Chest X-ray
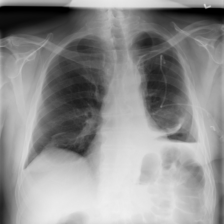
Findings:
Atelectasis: negative
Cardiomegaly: negative
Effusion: negative
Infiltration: negative
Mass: negative
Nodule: negative
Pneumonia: negative
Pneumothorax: negative
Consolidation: negative
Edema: negative
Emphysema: negative
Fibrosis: negative
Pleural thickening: negative
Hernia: negative